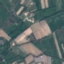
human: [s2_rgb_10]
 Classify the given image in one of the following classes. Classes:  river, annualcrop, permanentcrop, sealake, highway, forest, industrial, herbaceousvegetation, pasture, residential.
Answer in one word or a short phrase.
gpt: PermanentCrop